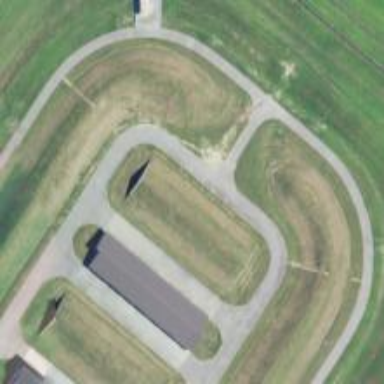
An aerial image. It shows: Military bunker.